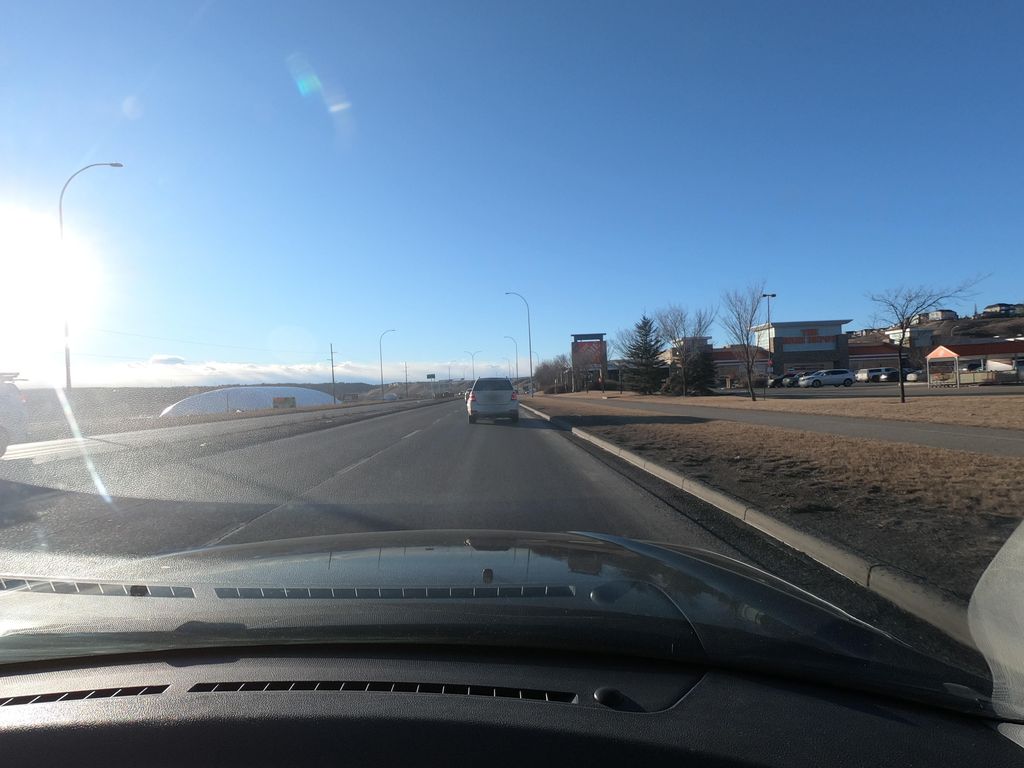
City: calgary